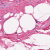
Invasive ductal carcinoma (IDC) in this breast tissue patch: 0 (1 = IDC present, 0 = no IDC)